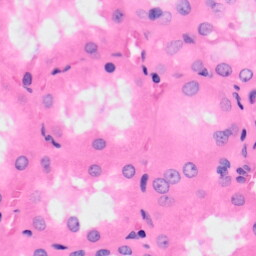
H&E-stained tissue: Kidney